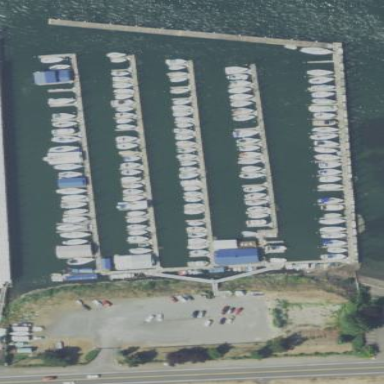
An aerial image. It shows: Marina on leisure land.